Interaction volume radius: 5 \u00c5
Interaction volume height: 20 \u00c5
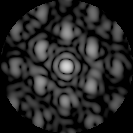
Disorder parameter: 0.4301